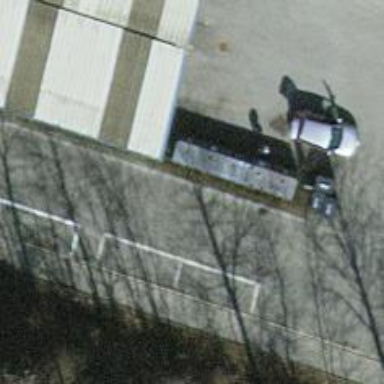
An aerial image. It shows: Recycling container at amenity designated for recycling.